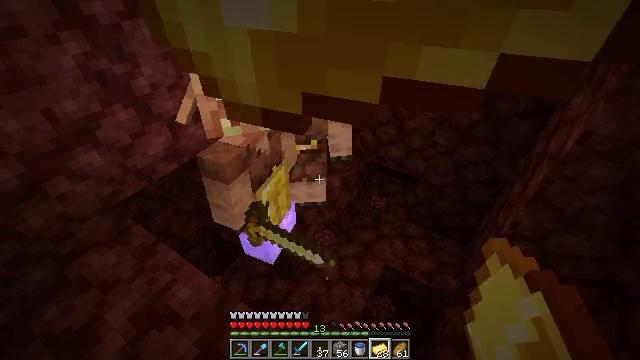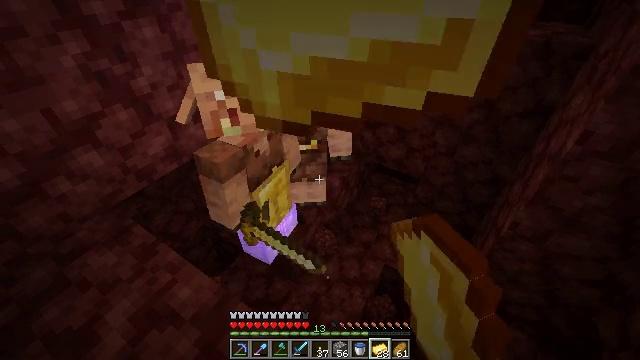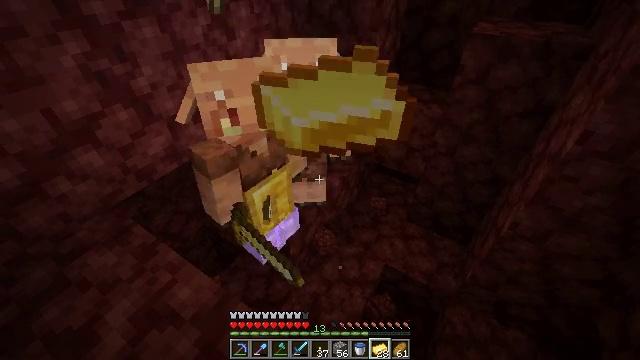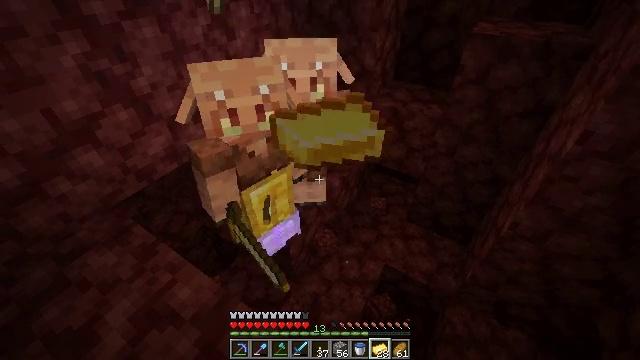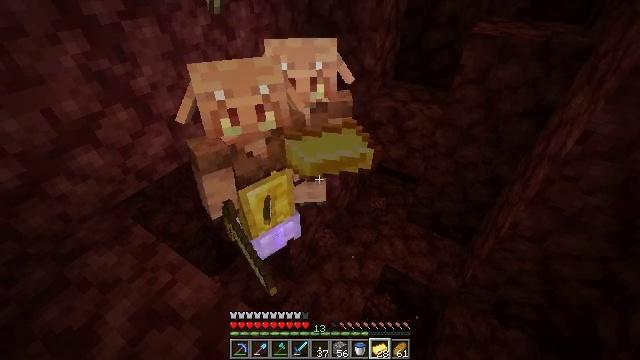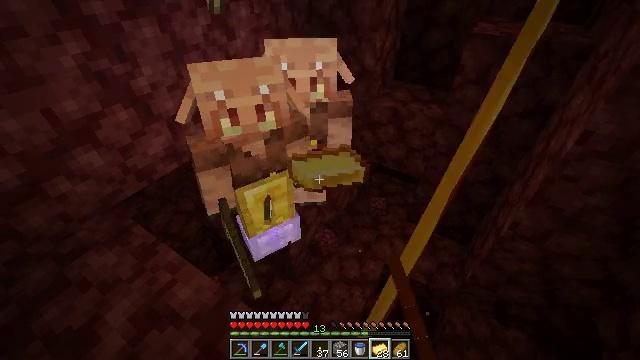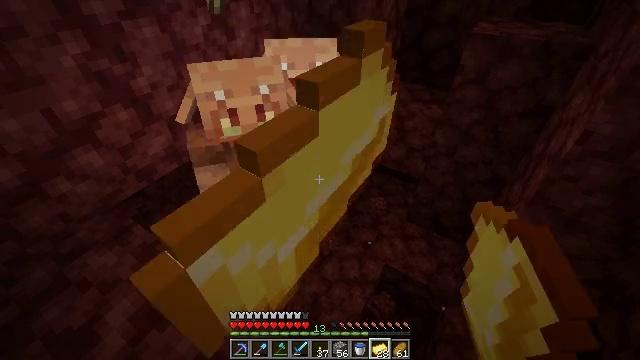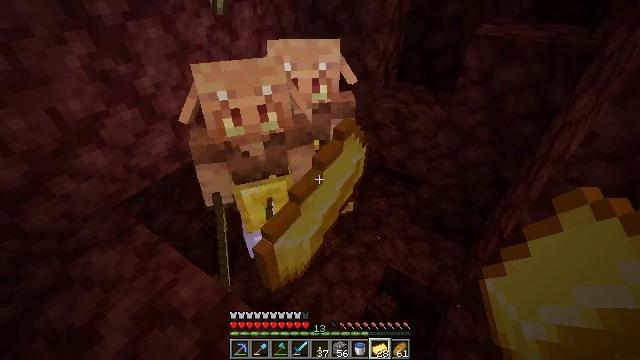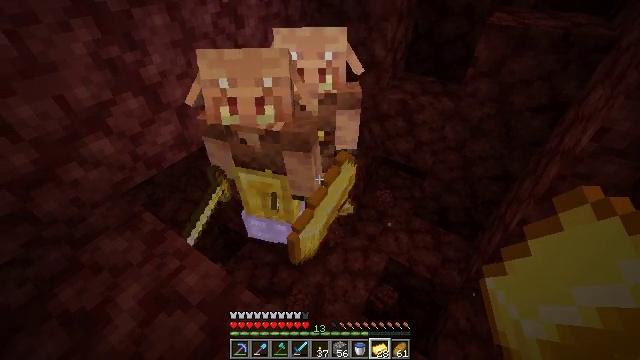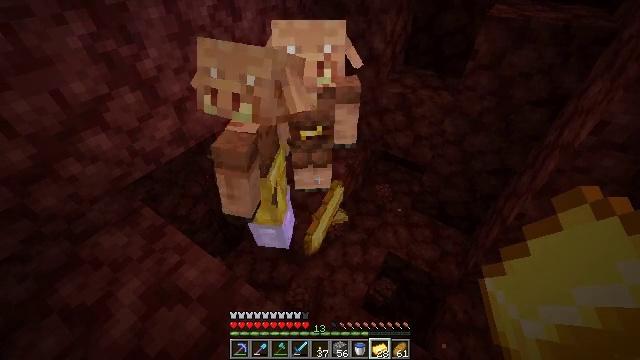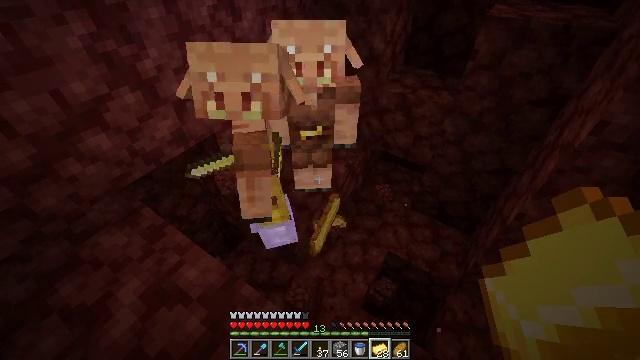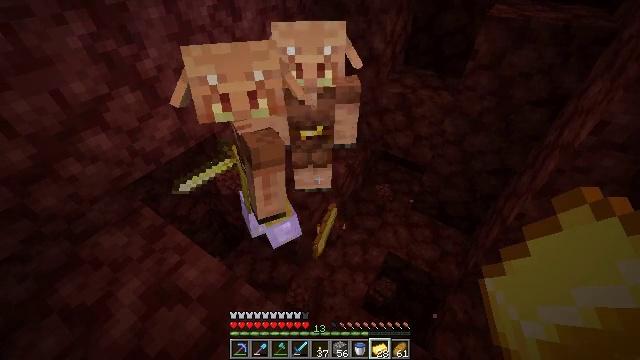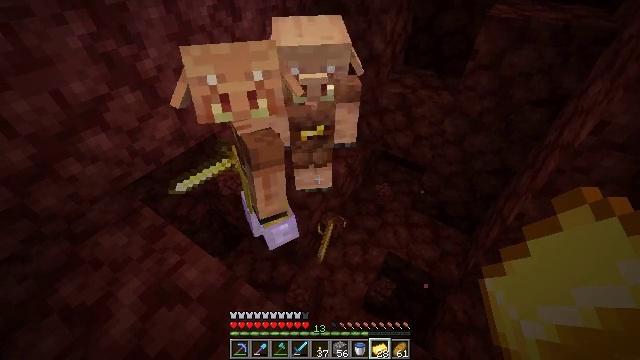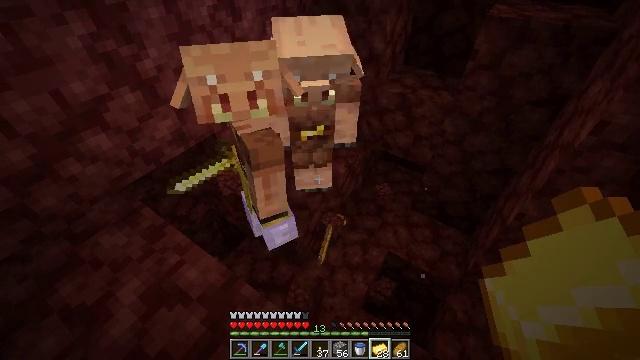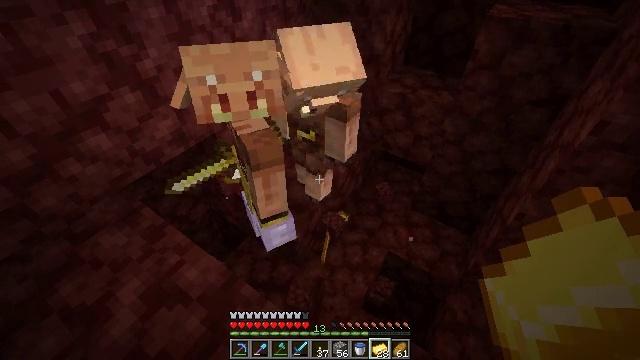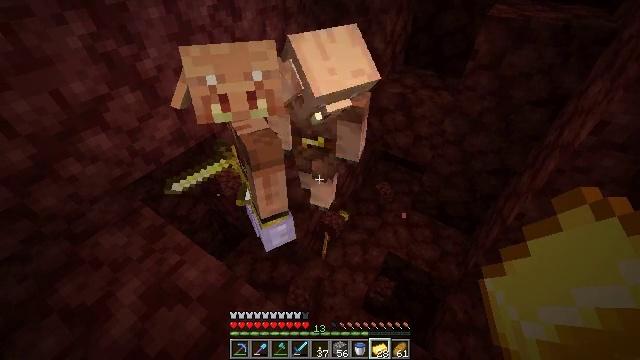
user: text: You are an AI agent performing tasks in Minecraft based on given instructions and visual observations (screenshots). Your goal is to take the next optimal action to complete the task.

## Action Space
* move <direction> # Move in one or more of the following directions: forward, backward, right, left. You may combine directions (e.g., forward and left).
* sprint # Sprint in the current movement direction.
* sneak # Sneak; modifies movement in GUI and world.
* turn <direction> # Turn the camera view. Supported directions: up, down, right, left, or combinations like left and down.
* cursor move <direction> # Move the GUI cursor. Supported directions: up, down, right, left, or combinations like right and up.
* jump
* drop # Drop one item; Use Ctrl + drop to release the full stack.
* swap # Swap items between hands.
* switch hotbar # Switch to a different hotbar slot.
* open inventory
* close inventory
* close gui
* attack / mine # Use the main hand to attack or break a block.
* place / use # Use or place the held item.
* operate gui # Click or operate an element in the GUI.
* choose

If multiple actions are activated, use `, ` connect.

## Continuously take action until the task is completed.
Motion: motion action
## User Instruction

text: Remove a gold ingot from the inventory.
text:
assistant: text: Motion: drop
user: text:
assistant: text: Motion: drop
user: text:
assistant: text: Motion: no_op
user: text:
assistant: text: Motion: no_op
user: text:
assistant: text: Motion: no_op
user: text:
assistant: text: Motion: no_op
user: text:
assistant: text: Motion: no_op
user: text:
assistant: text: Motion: turn left and down
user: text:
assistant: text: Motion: turn down
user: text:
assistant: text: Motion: no_op
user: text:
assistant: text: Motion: no_op
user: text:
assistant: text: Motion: no_op
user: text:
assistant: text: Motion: no_op
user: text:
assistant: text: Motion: no_op
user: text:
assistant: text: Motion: no_op
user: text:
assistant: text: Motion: no_op
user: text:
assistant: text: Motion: turn left
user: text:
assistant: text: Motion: no_op
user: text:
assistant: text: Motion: no_op
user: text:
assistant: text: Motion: no_op
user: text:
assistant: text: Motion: no_op
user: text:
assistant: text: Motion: no_op
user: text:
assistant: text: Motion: no_op
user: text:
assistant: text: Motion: no_op
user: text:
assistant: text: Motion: no_op
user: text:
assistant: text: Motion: no_op
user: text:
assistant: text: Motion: no_op
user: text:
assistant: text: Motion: no_op
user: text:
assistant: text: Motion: no_op
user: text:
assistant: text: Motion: no_op